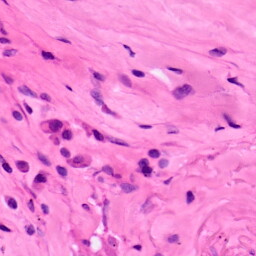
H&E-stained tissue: Lung